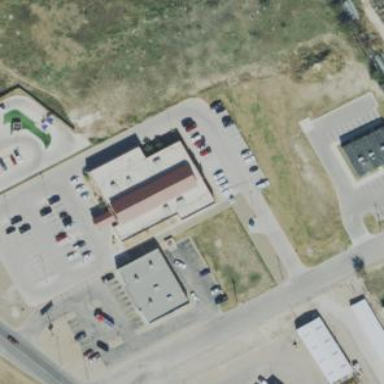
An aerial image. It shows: Clinic building providing healthcare services.